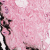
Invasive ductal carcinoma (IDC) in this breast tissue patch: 0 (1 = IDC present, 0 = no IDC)